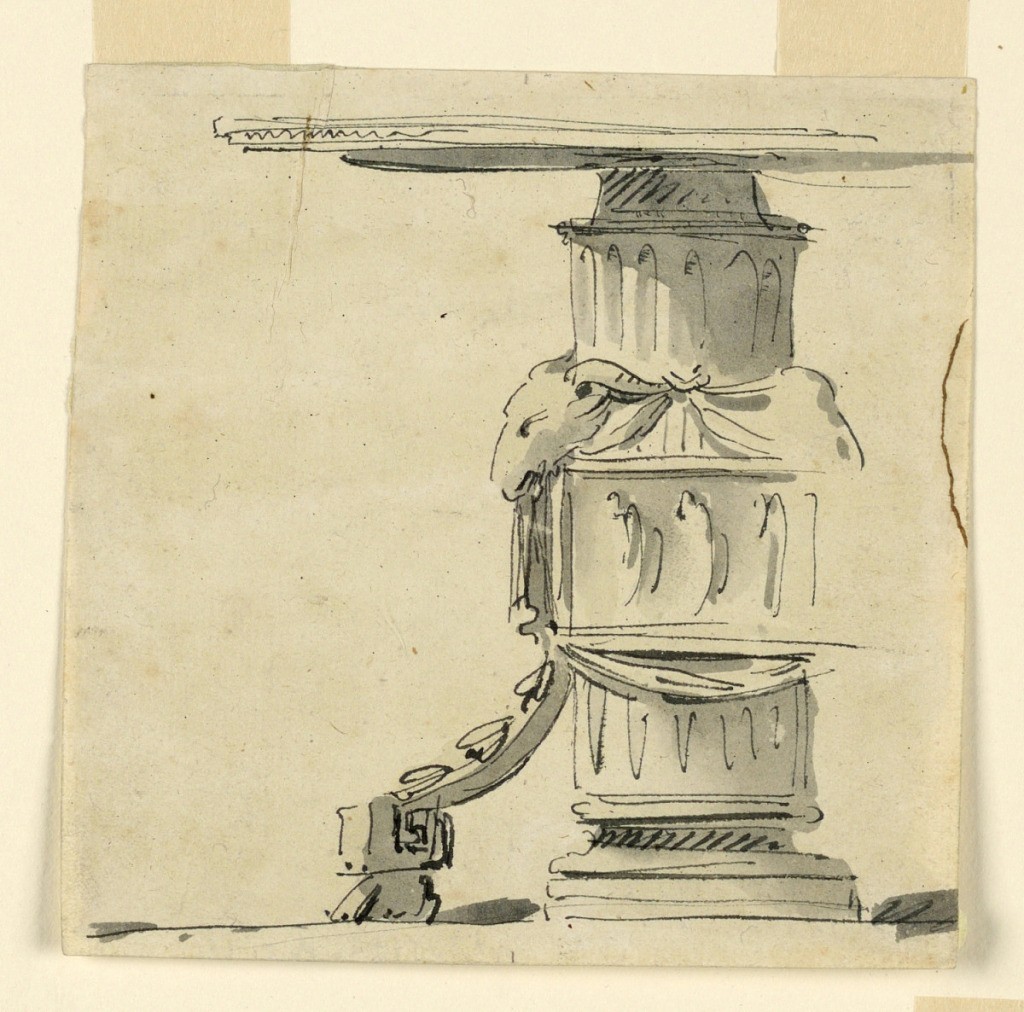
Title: Design for a table with decorated base
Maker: Giuseppe Barberi, Italian, 1746–1809
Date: ca. 1780
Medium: Brush and black and grey wash, pen and black ink on paper
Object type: Drawing
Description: Design for a table supported in the center by a fluted column, decorated in its middle with a relief displaying figures surrounded by a drapery festoon hanging from ram's heads. A secondary leg springs from the lower corner of the frame of the relief and is supported by a lion's foot.